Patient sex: M
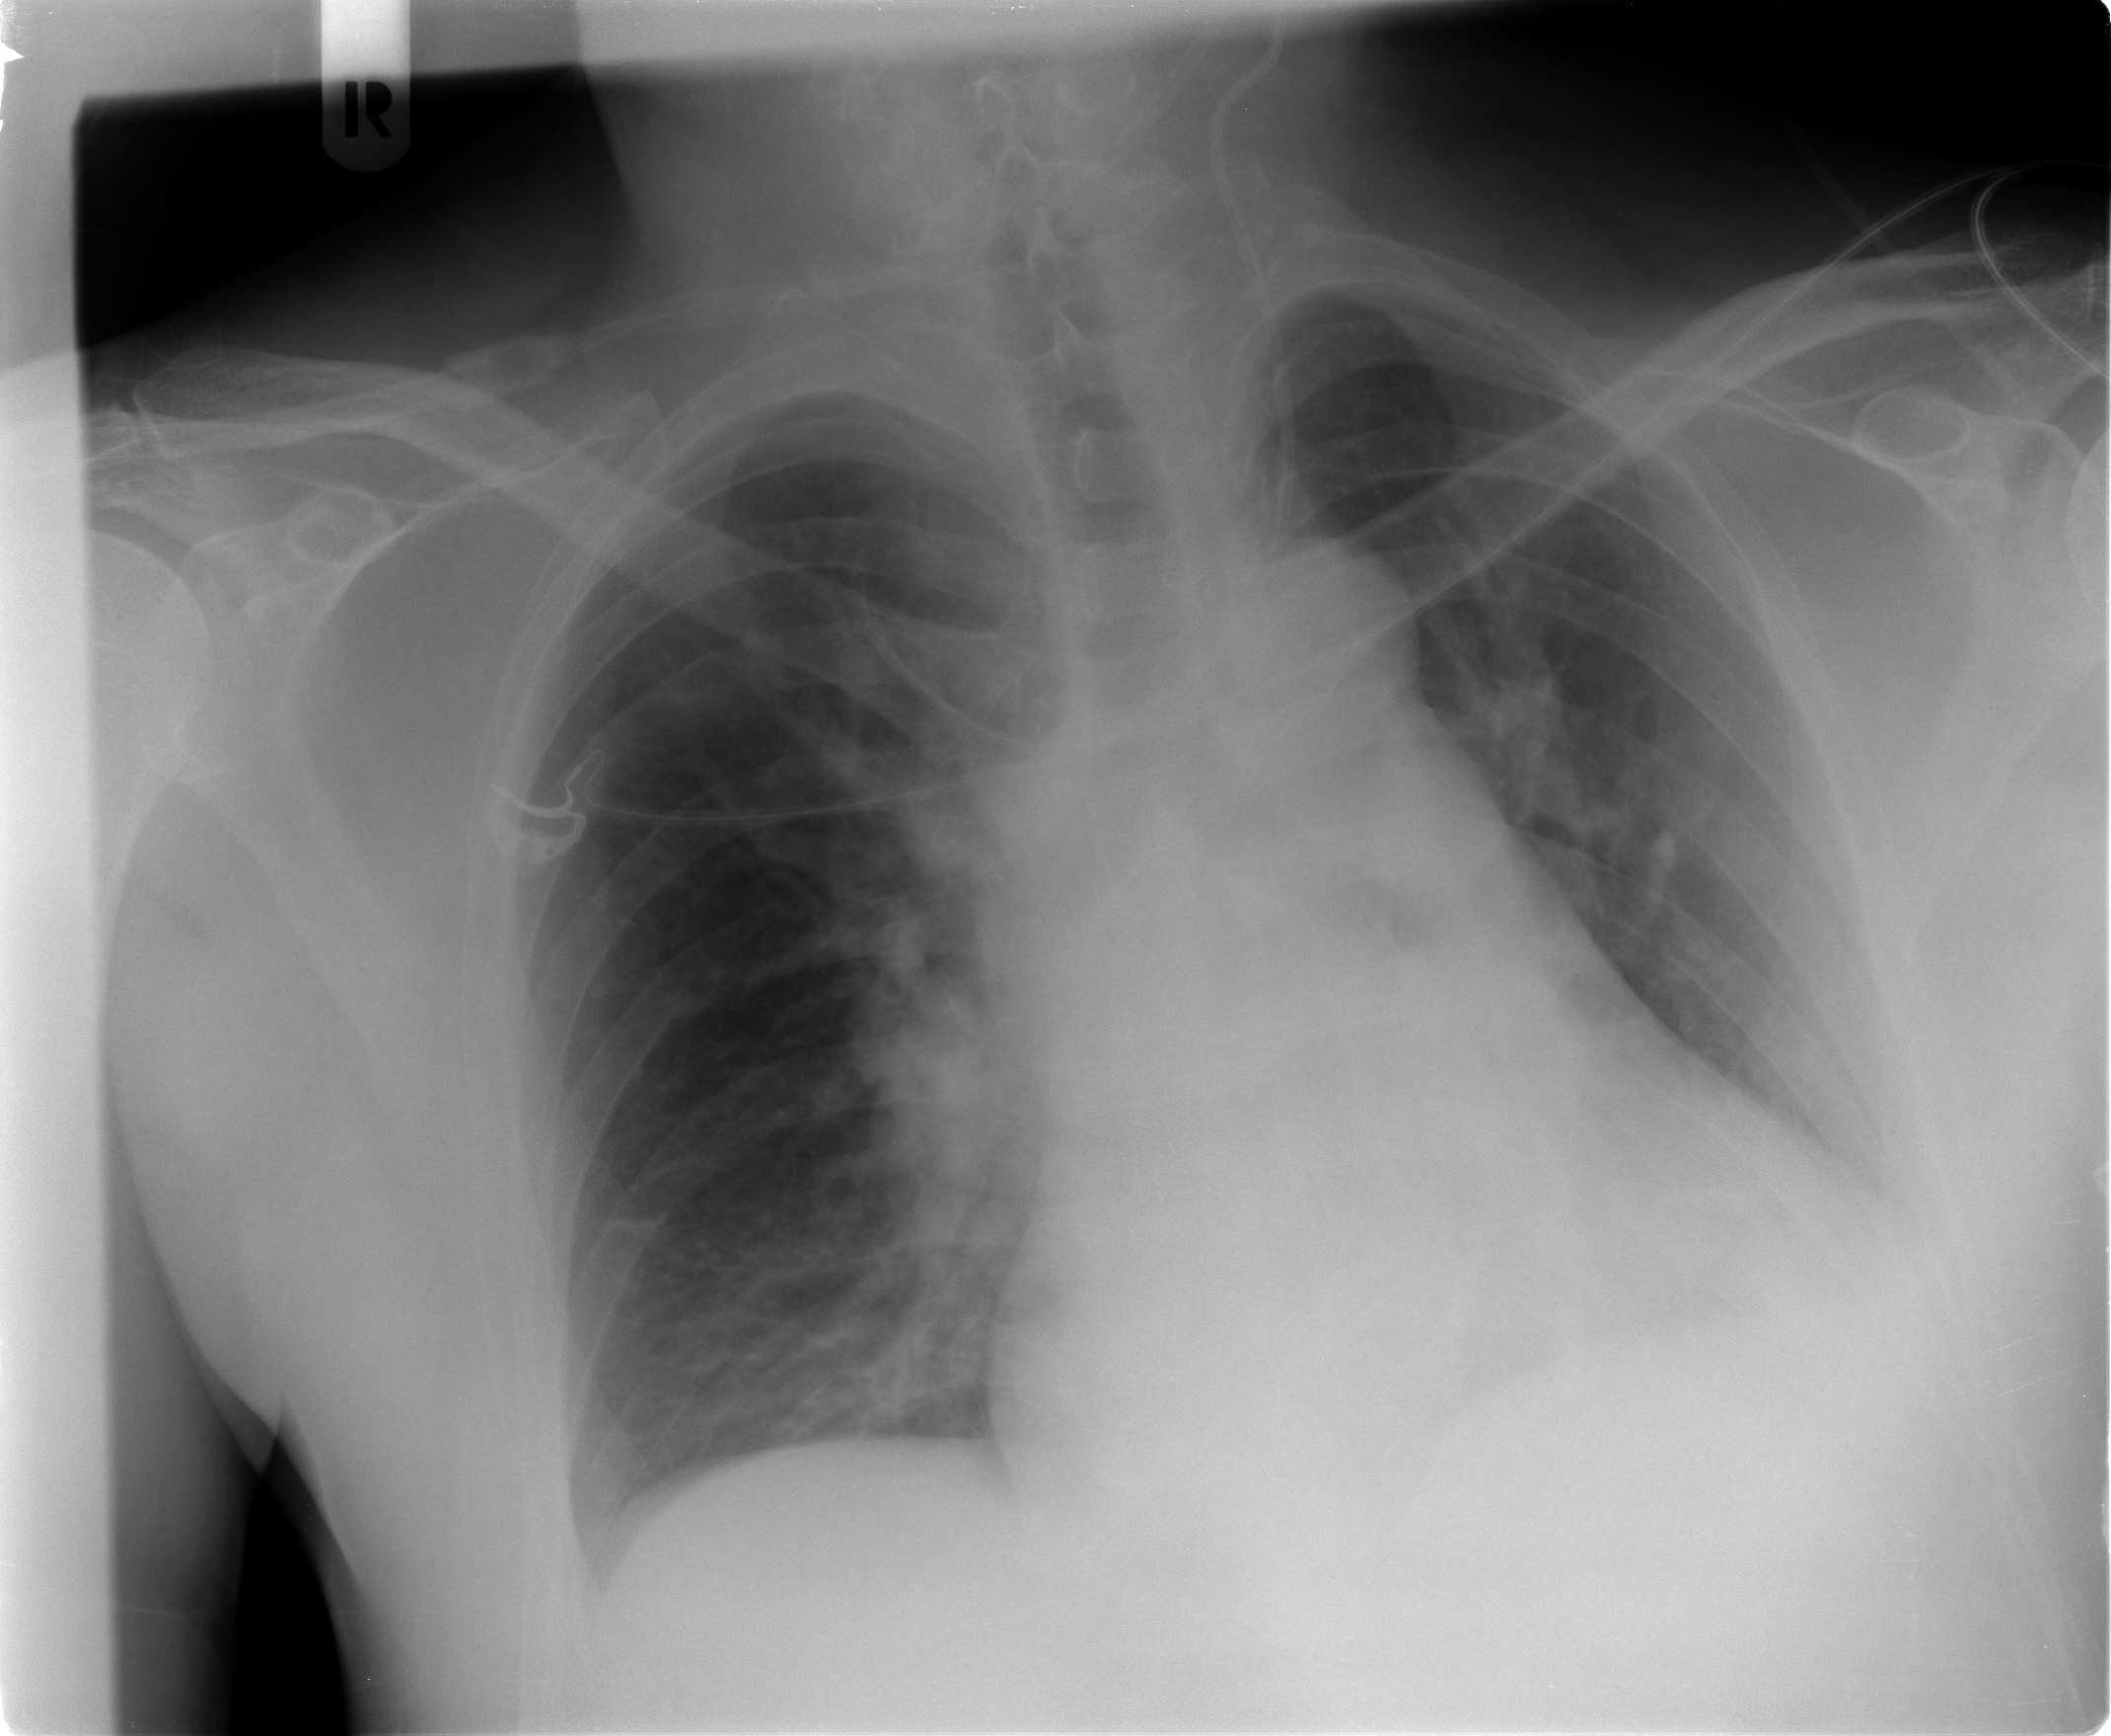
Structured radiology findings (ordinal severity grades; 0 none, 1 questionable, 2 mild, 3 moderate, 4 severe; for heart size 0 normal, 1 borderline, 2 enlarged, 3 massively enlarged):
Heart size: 2
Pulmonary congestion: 1
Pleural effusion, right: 0
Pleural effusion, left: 2
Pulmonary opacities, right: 0
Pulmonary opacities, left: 0
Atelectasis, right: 0
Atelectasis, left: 2